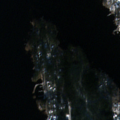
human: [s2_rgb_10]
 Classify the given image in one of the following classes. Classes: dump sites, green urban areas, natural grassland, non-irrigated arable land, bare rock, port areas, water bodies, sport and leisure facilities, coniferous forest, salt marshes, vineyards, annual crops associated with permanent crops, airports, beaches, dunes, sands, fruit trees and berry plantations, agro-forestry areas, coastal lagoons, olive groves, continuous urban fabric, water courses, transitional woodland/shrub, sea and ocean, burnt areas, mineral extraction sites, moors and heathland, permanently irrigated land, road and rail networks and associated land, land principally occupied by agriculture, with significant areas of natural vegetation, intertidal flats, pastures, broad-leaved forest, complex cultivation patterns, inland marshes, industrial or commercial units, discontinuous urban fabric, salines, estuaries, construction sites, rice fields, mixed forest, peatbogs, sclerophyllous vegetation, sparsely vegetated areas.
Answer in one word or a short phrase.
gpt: discontinuous urban fabric, coniferous forest, water bodies